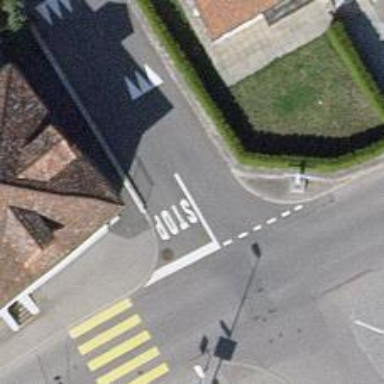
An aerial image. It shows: Road with stop sign.